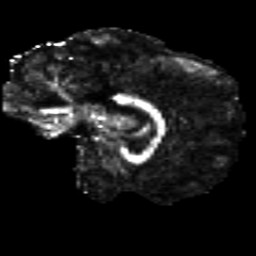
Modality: FA
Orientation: sagittal
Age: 19
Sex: male
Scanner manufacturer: siemens
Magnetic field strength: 3 T
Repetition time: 8.8 s
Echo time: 0.085 s